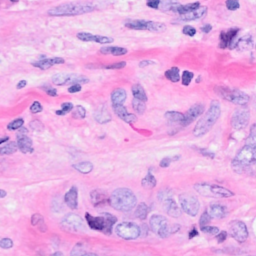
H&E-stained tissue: Breast